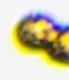
Label: Margalefidinium